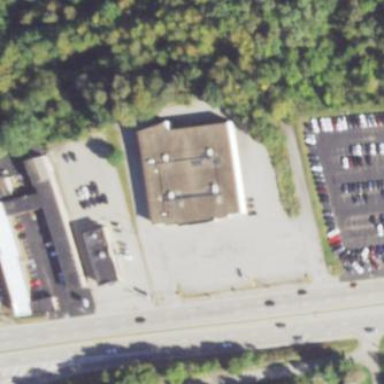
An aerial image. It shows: Commercial building.